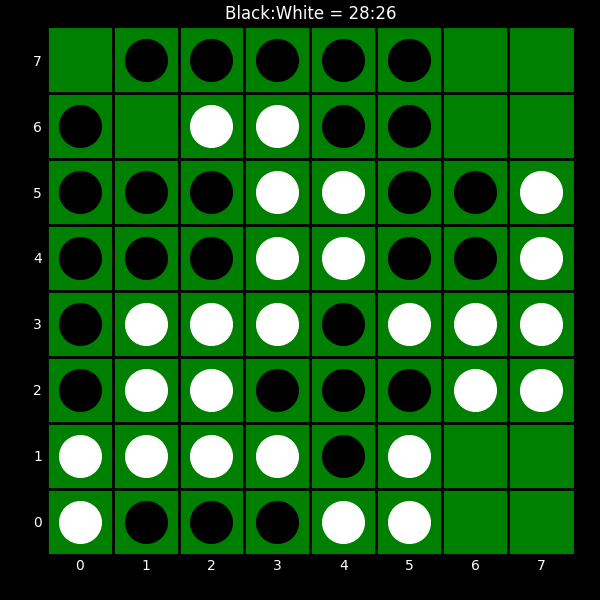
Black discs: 28
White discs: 26